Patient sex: M
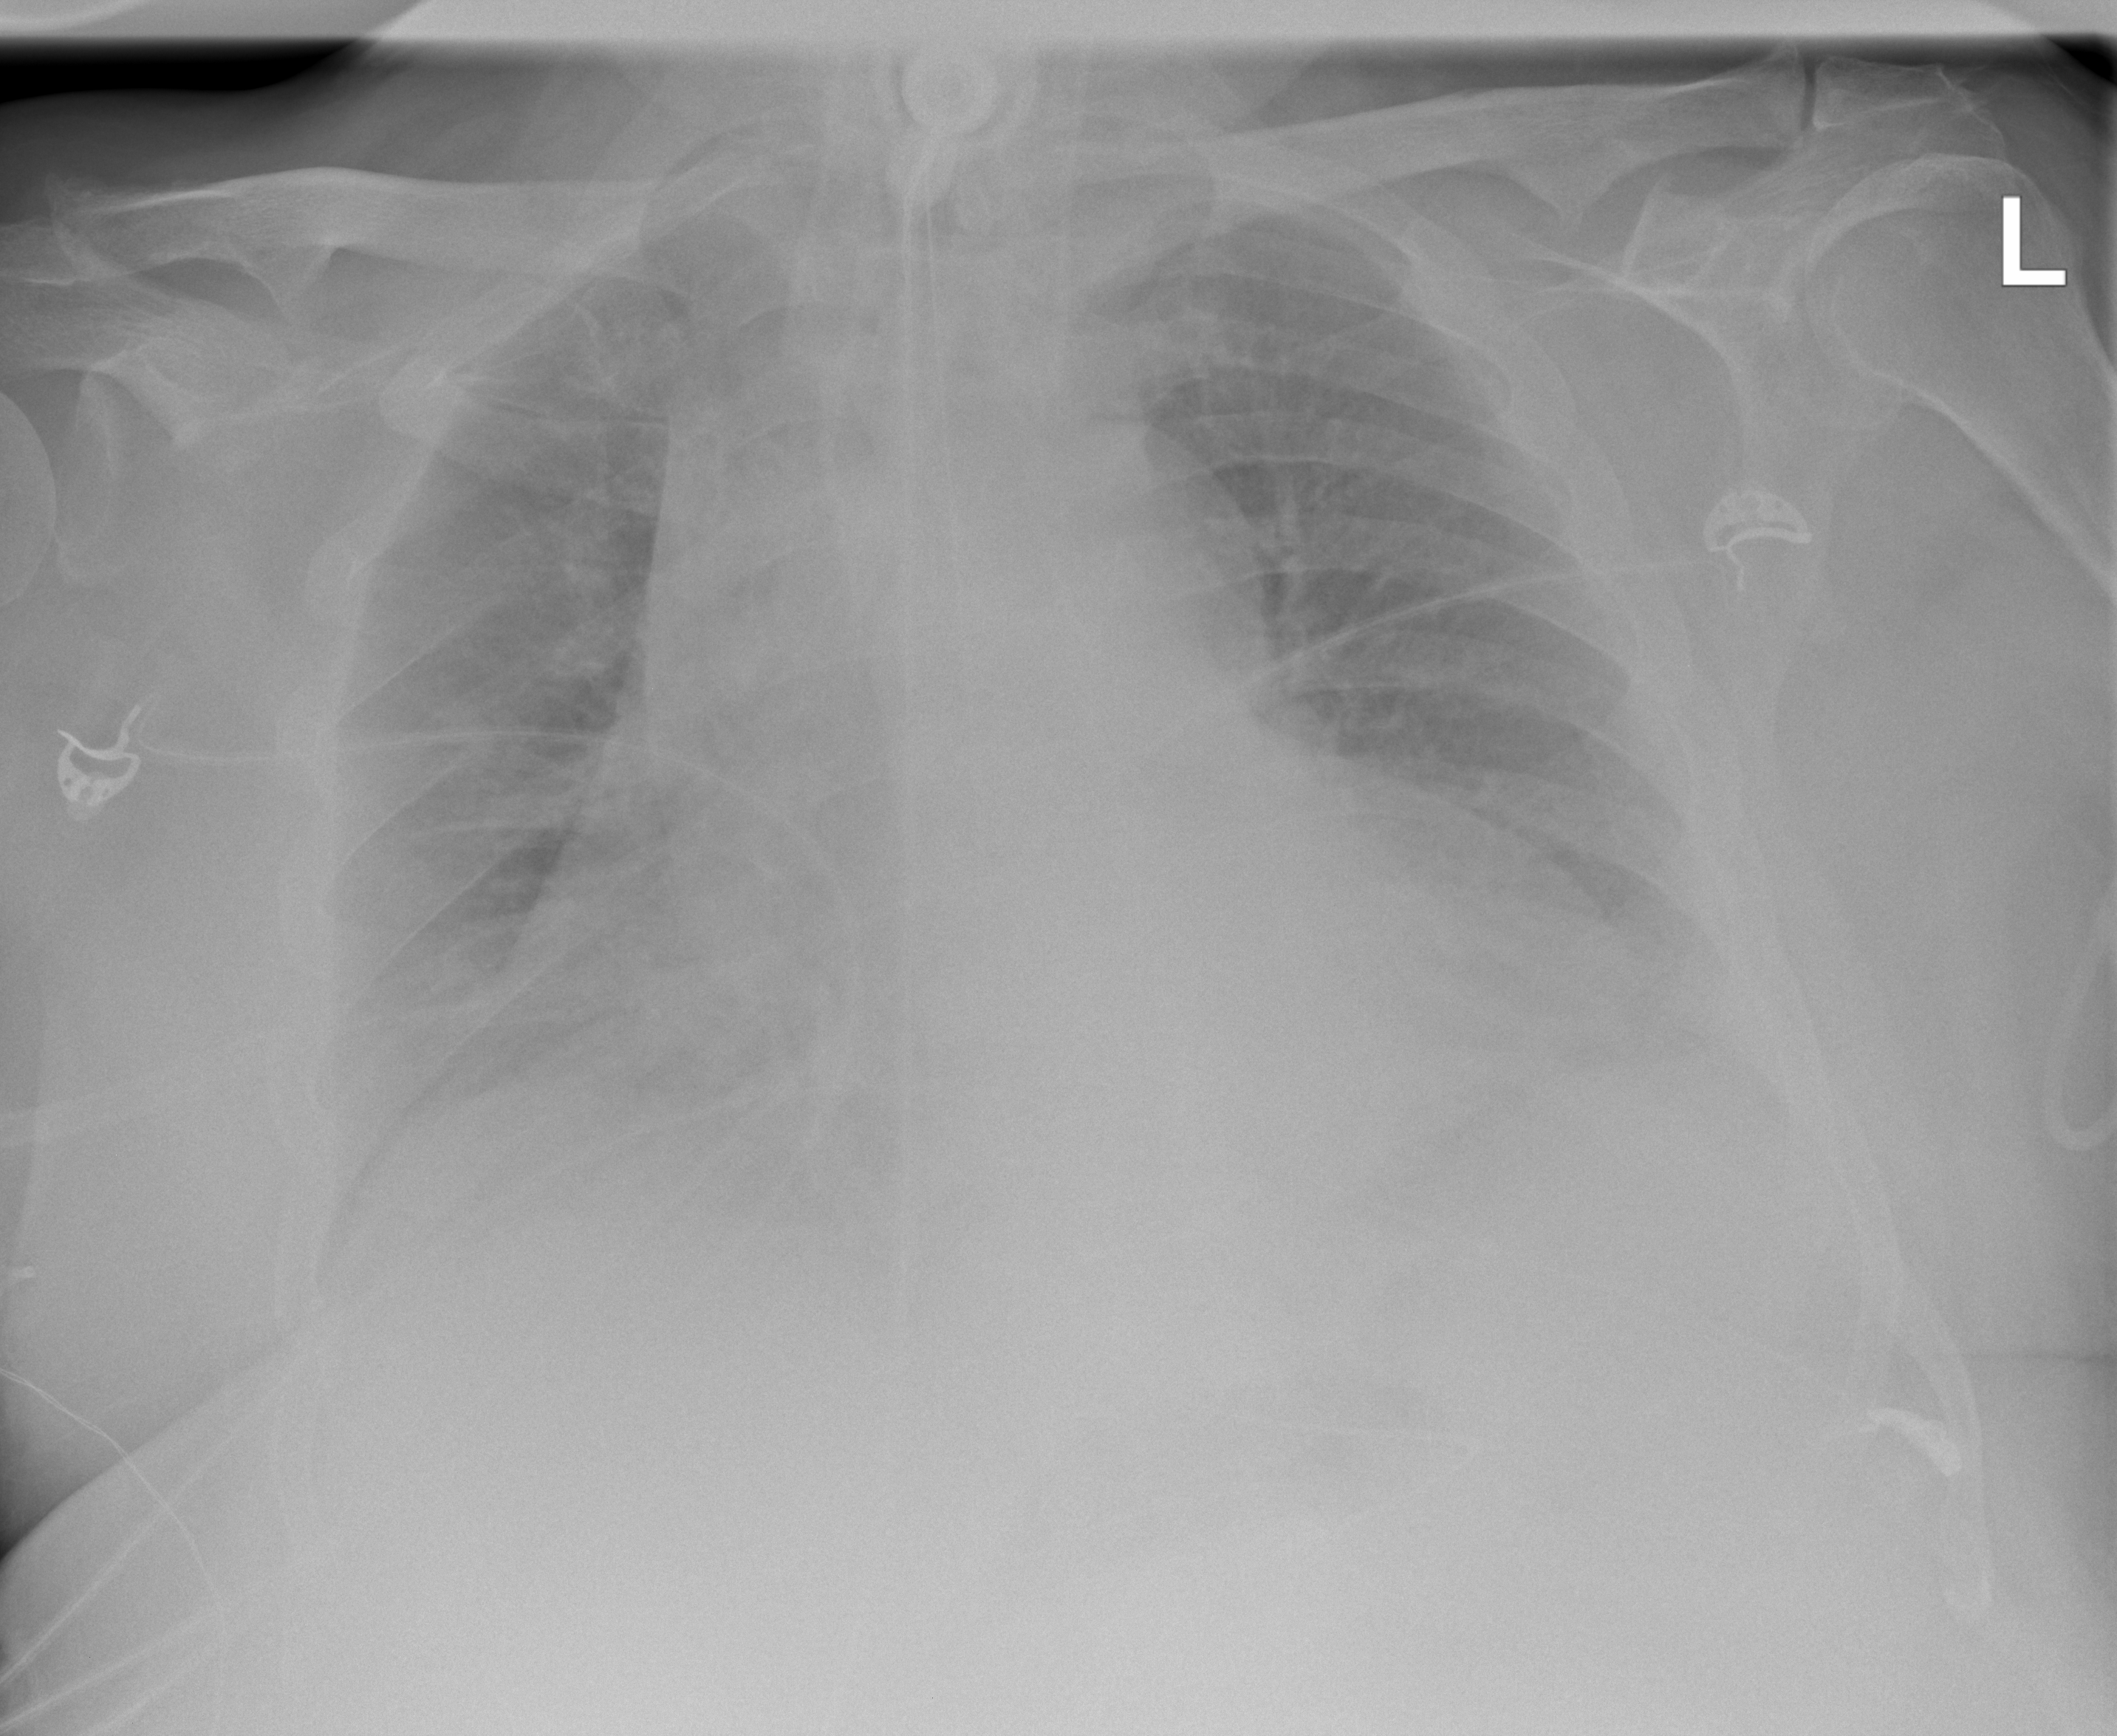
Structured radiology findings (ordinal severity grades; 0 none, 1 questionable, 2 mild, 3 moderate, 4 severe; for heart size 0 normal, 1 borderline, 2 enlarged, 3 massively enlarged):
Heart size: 2
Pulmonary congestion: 2
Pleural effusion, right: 1
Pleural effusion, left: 0
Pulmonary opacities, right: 2
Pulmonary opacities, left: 0
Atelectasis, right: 2
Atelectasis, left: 2